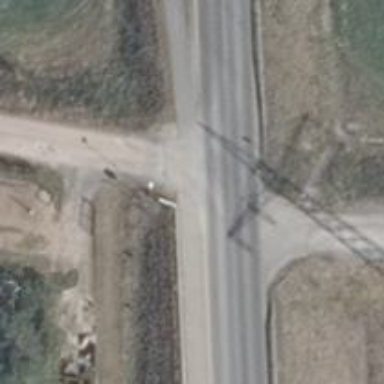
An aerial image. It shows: Tertiary road.